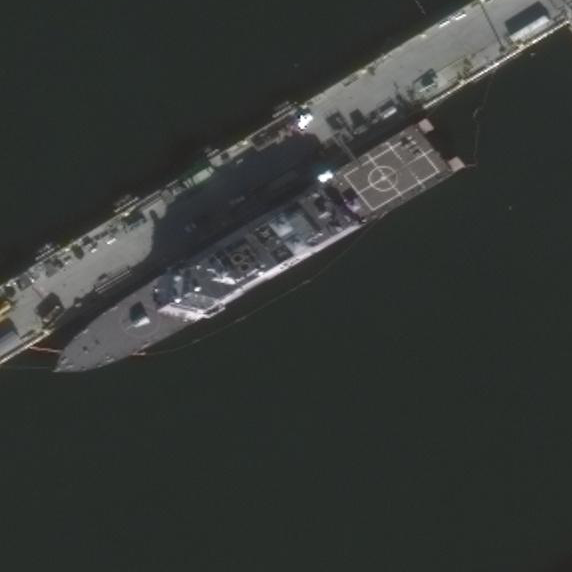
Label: Freedom-class_combat_ship